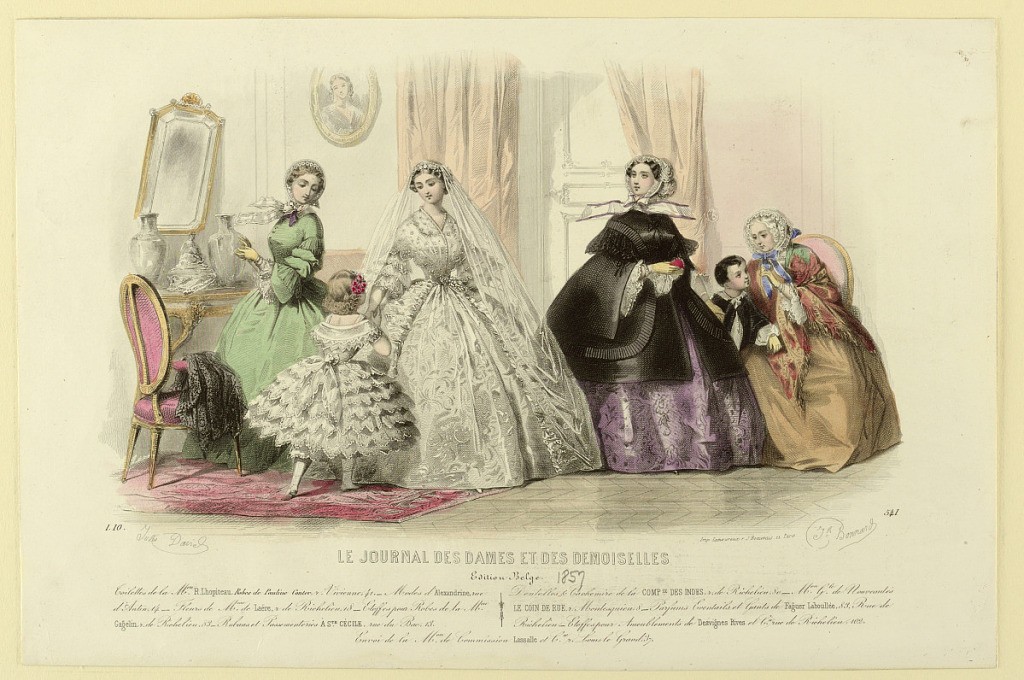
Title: Fashion Plate from Le Journal des dames et demoiselles
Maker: Jules David, French, 1808 - 1892
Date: ca. 1857
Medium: Hand-colored engraving on paper
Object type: Print
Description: Fashion plate from Le Journal des dames et demoiselles, published by Lamoureux, Paris.